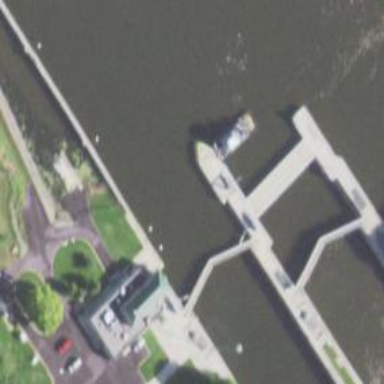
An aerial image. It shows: Lock gate along waterway.